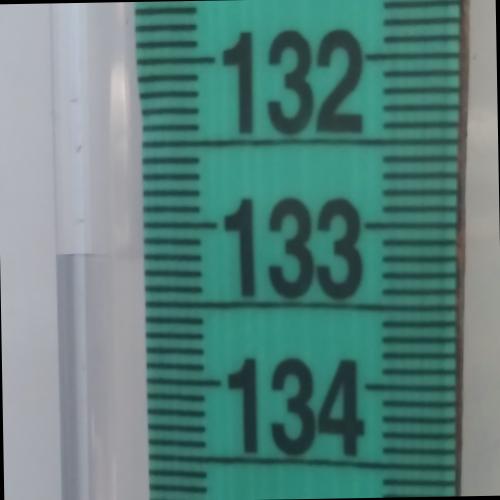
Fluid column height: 133.2 cm